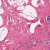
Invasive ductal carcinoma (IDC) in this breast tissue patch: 0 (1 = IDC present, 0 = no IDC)